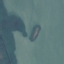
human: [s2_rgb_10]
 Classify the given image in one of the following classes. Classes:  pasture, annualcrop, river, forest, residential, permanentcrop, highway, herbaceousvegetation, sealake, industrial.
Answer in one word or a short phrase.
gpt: SeaLake